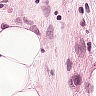
Metastatic tissue present: yes